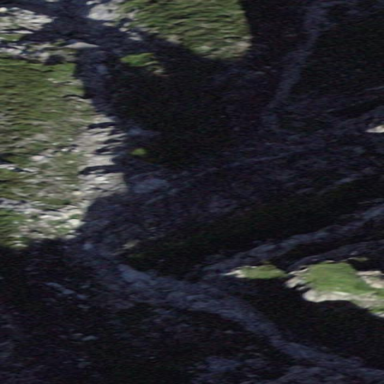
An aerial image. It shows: Natural scree.